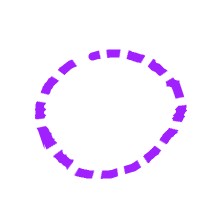
Shape: circle